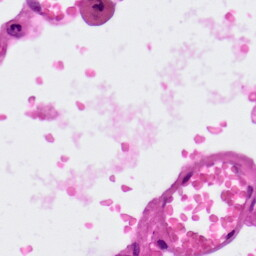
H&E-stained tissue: Lung